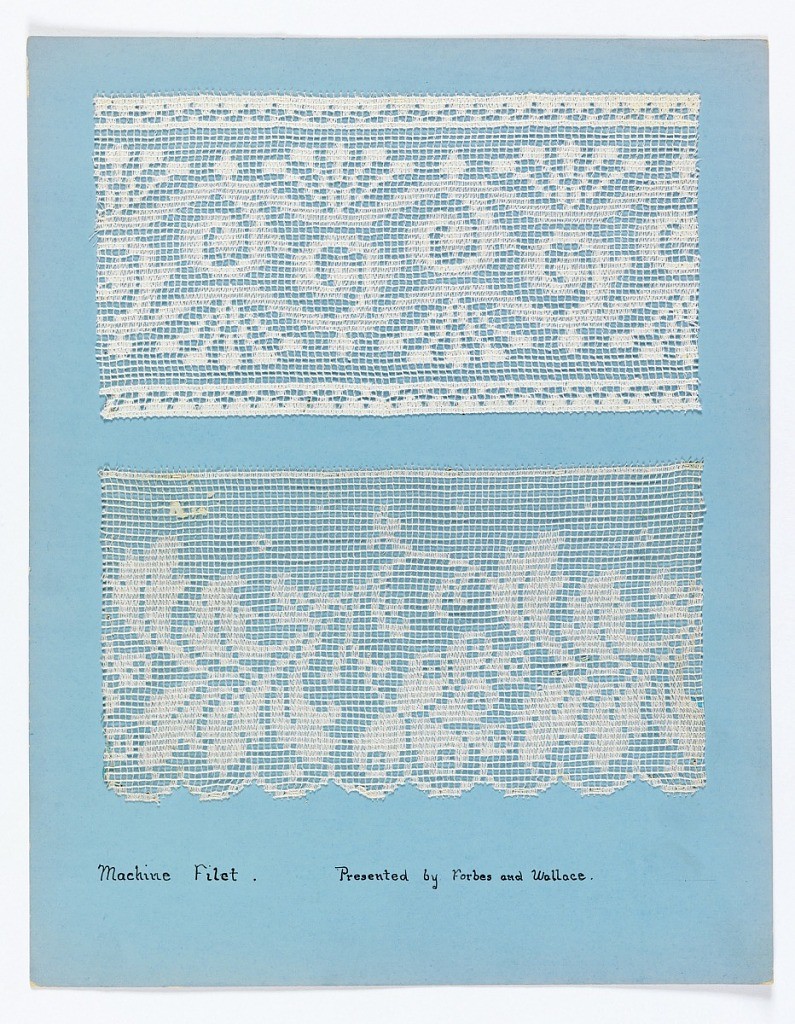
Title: Maufacturer's lace sample books
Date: ca. 1910
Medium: cardboard, linen, silk, metallic Technique: linen embroidery with ground cloth dissolved Examples of embroidery on net produced by the Schiffli machine Metallic embroidery on net Machine-made openwork in imitation of hand-embroidered net Mostly floral and a few geometric patterns, some designs described as "Spanish" Imitation hand-made filet Machine filet Imitation filet crochet Ploven (burnt-out lace) Fancy curtain lace made on the Levers machines Real filet (handmade) next to Machine-made filet Spotted curtain nets, made chiefly at Nottingham, England and Caudry, France.
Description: Samples of machine-made openwork and several examples of hand made lace mounted on boards. They imitate hand-embroidered net, crochet, or needlepoint.  All are floral patterns plus a few of early 1920's geometric style.
"Embroidered net" produced by the Schiffli Machine.